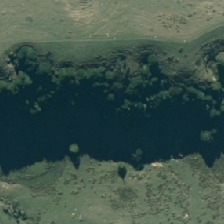
Land cover: broadleaved_indigenous_hardwood